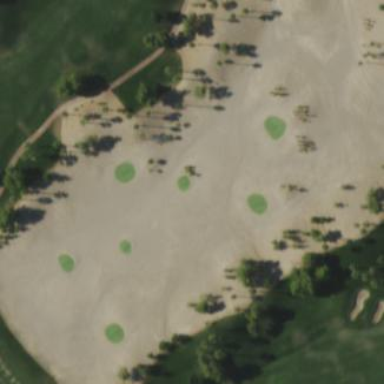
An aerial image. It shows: Grassy area designated for driving range golf.